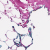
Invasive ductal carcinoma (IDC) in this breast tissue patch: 0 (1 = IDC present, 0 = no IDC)